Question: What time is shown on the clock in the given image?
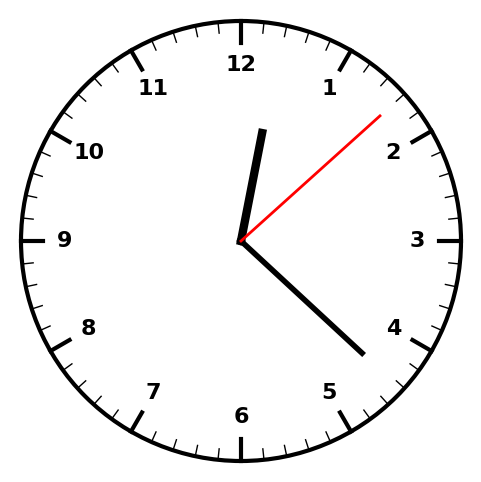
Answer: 12:22:08